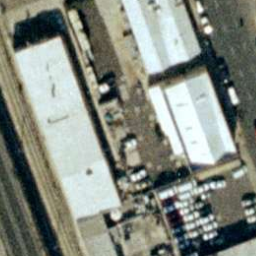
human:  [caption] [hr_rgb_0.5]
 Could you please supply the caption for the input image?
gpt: There are some cars on the road .

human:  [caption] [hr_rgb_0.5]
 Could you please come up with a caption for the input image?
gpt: There are white buildings and lots of cars .

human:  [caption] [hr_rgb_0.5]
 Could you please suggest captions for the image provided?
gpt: Buildings and roads .

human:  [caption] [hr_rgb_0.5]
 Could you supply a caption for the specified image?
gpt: There is one road between two buildings .

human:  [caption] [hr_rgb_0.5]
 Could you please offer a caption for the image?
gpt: The cars parked in orderly rows between the buildings .